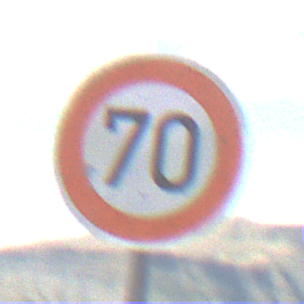
Verkehrszeichen: Geschwindigkeit70
Umgebung: Outdoor, Nature
Tageszeit: Midday
Wetter: PartlyCloudy
Licht: Natural
Jahreszeit: NotSpecified
Kontrast: LowContrast